Field crop: tomato
Growth stage: 2
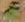
Species: solanum